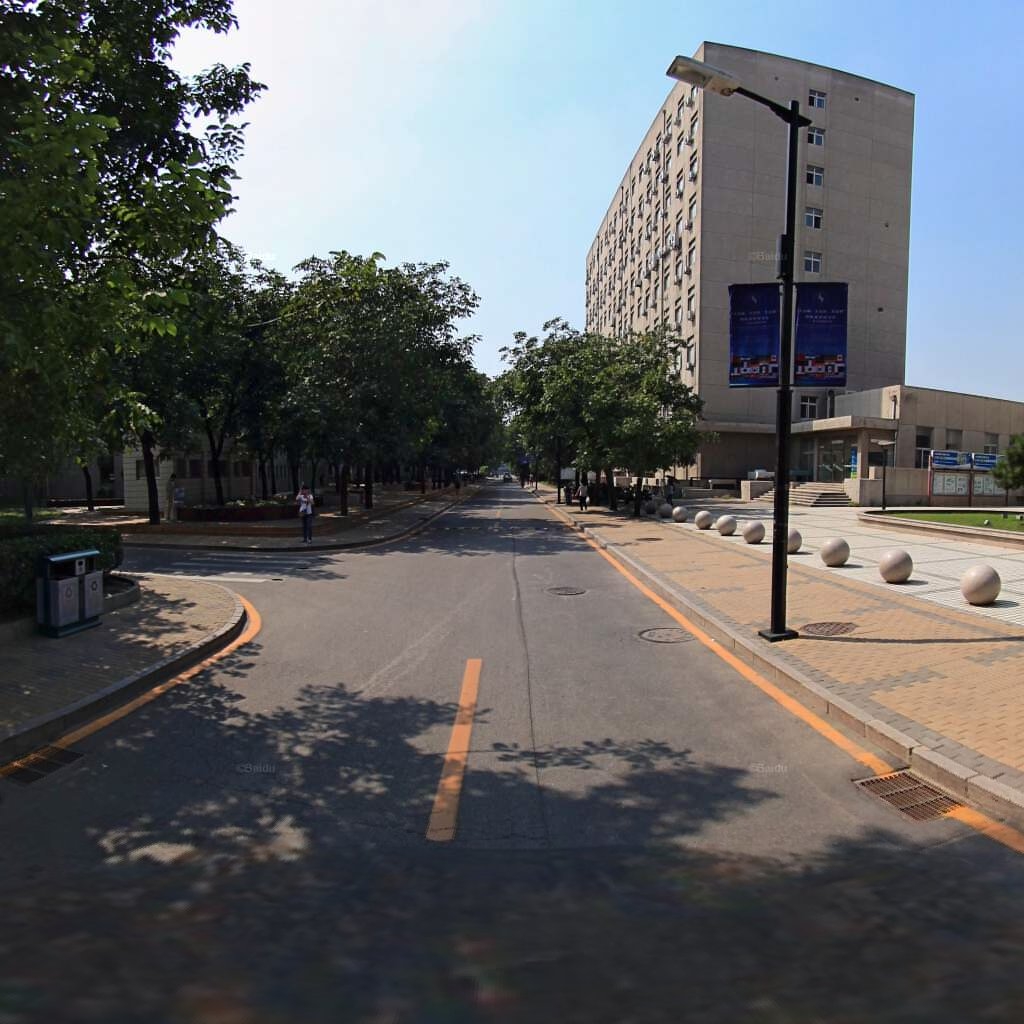
Region: Haidian
Road damage annotations: longitudinal crack, transverse crack, transverse crack, manhole cover, manhole cover, manhole cover